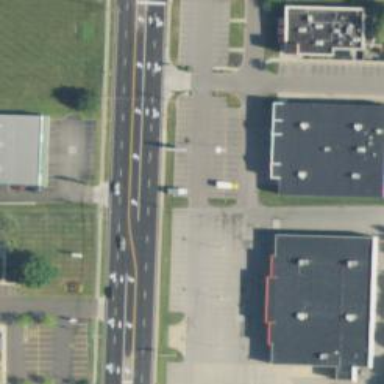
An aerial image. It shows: Secondary road with asphalt surface.